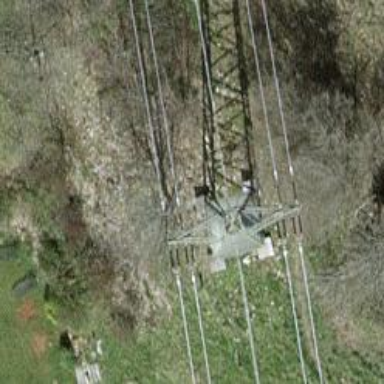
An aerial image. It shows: Lattice structure tower used for power transmission.